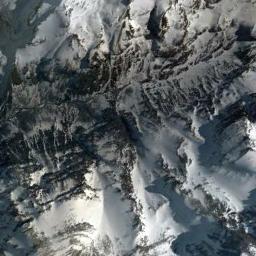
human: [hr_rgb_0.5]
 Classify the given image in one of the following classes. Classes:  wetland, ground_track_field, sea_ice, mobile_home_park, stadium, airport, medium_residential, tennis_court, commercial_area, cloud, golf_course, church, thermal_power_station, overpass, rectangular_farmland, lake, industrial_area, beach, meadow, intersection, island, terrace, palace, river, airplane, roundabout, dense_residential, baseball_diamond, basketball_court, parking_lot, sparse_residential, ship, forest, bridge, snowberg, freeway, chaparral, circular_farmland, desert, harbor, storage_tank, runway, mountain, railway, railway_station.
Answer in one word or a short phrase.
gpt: snowberg